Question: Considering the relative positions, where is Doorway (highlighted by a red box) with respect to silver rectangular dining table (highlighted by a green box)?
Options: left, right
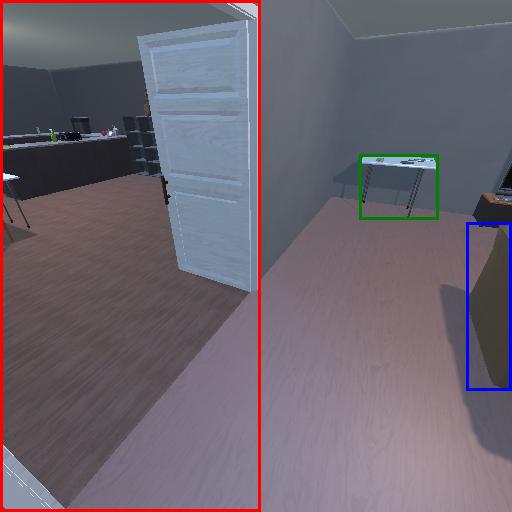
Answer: left